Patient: sex F, age 26
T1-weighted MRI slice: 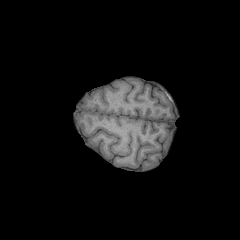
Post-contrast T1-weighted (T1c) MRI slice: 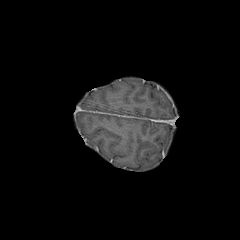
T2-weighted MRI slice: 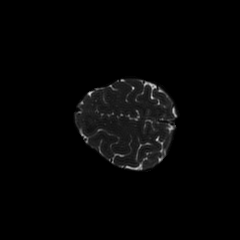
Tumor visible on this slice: no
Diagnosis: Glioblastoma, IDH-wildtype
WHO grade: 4